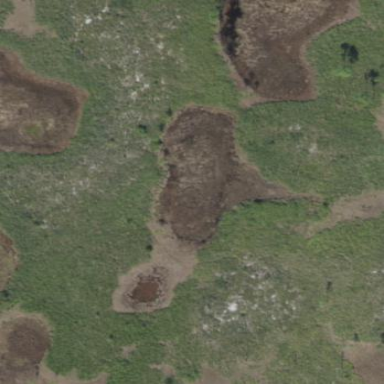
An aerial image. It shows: Marshy wetland area.